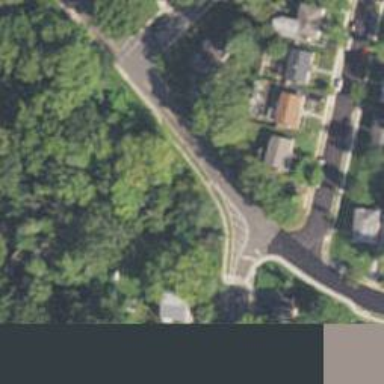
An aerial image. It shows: Stop road.